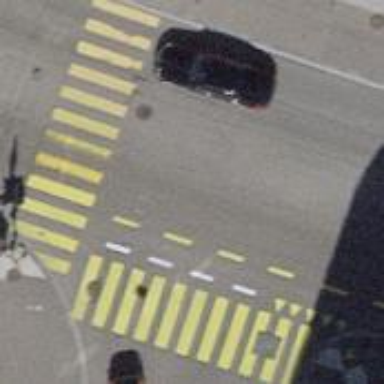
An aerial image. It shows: Road with traffic signals.